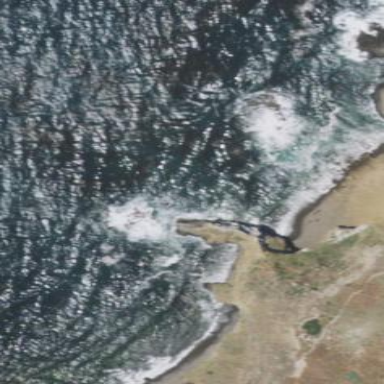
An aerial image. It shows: Natural rock reef.